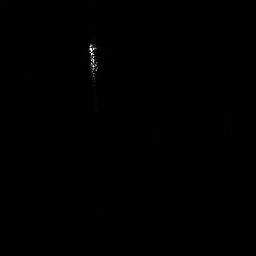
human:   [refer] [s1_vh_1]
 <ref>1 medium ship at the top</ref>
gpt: <box>[[33, 15, 38, 32, 0]]</box>